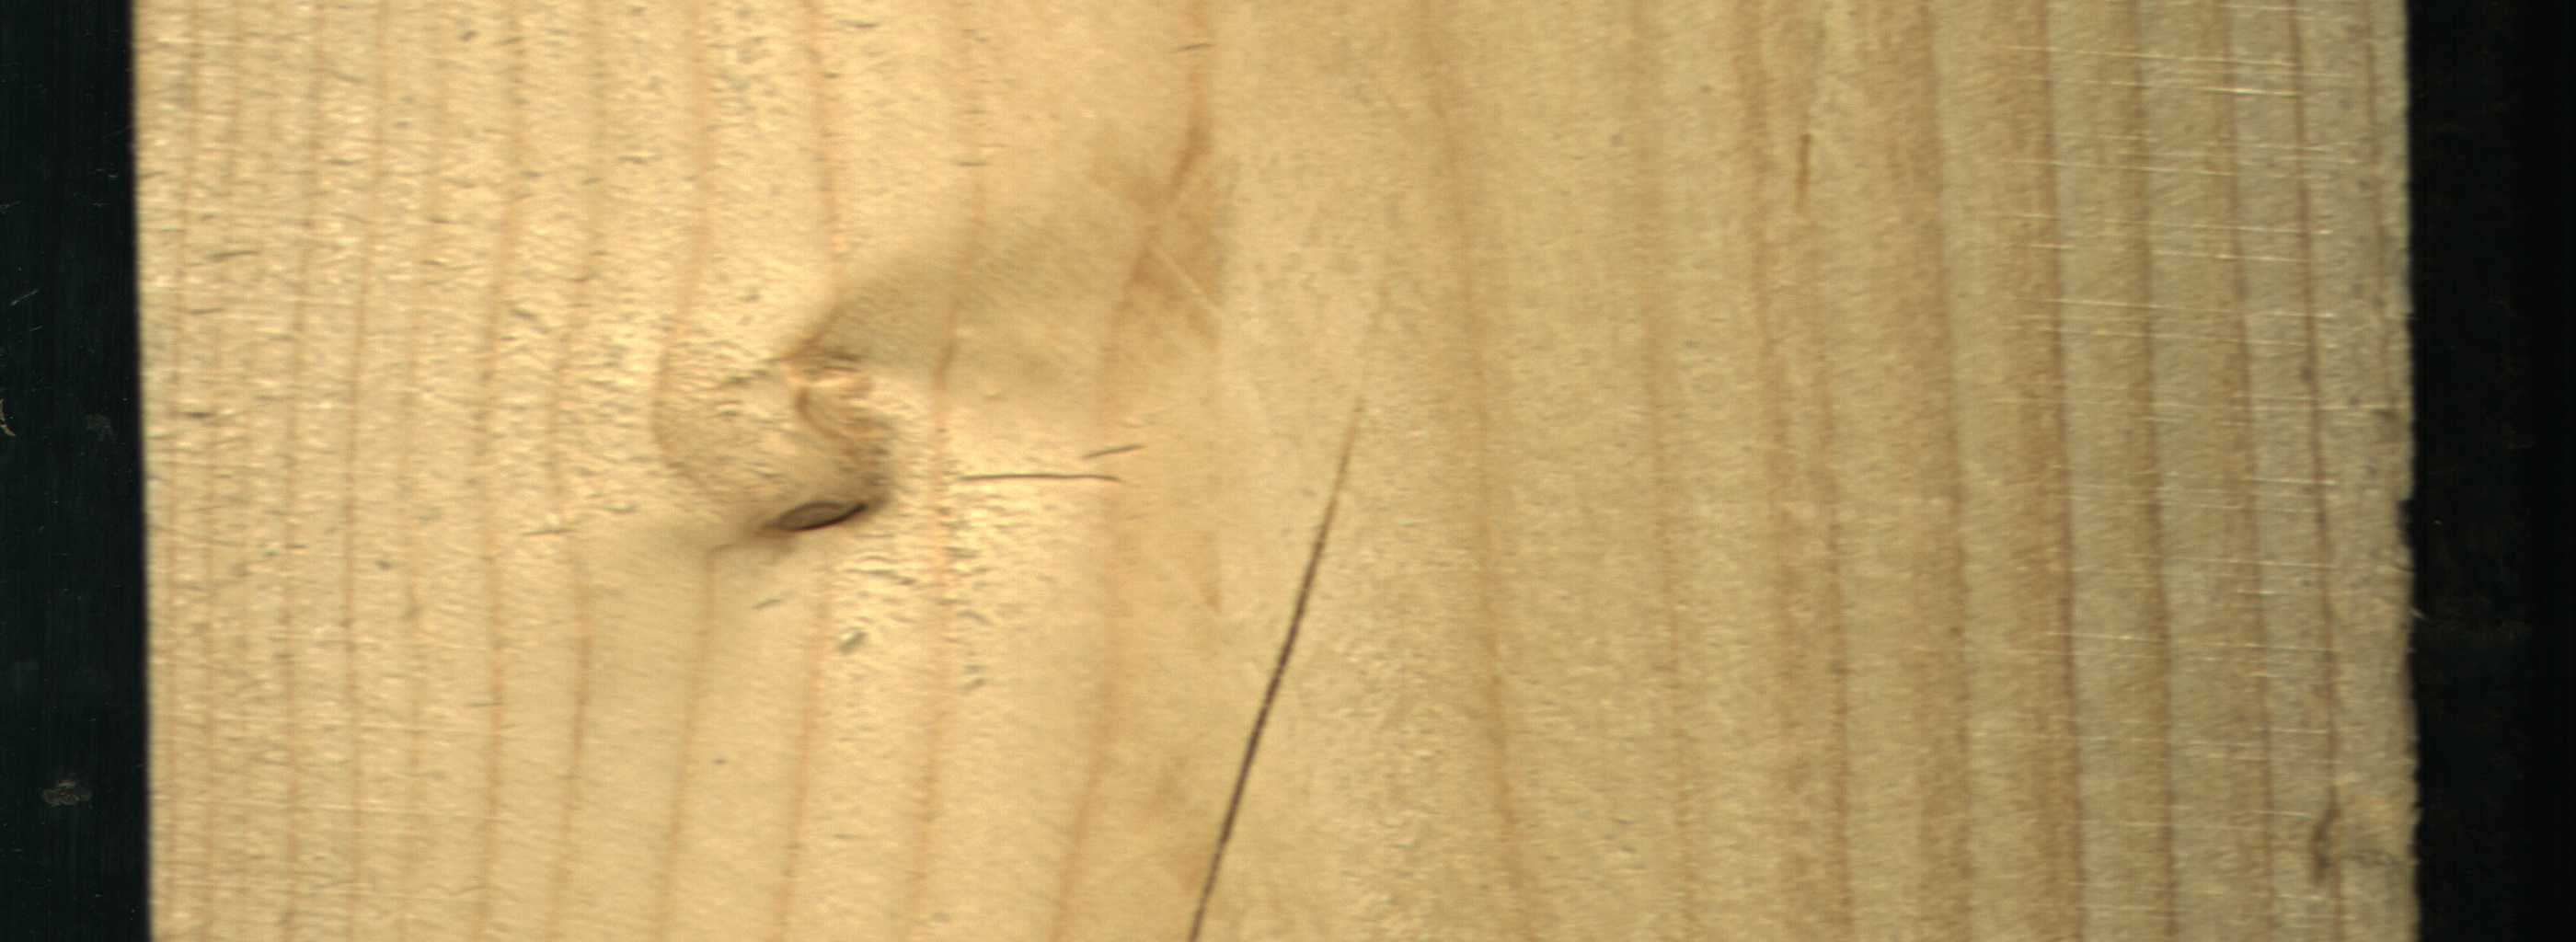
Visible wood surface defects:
Crack
Dead_Knot